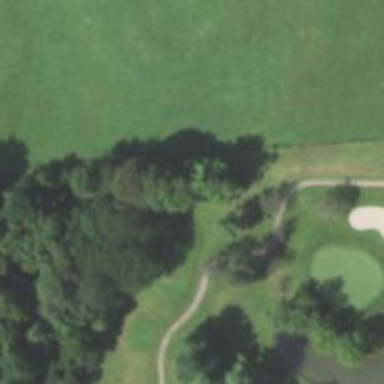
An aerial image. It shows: Pathway for golfing.